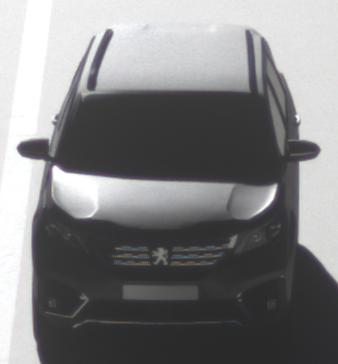
Make: Peugeot
Model: 5008 1.2 PureTech 130 Active
Detailed model: 5008 (II) (03/17 - 09/20)
Model produced from: 2017/03
Model produced until: 2018/07
Doors: 5
Color: gray
Road condition: dry road
Daytime: morning or afternoon
Contrast: high contrast